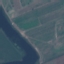
Label: River